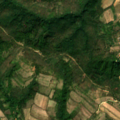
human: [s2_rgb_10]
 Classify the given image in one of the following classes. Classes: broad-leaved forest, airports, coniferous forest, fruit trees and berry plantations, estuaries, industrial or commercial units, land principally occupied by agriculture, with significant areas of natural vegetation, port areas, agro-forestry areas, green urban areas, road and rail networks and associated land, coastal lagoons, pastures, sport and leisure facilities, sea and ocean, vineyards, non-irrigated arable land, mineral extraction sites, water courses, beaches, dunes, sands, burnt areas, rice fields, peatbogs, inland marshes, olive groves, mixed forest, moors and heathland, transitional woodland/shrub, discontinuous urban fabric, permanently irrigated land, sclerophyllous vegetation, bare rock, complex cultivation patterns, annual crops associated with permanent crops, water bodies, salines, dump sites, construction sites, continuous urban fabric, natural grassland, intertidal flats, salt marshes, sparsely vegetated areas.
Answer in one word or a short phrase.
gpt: complex cultivation patterns, land principally occupied by agriculture, with significant areas of natural vegetation, broad-leaved forest